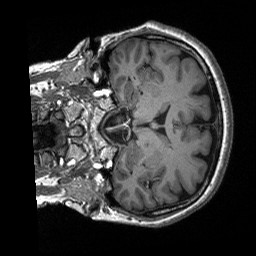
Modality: T1w
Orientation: coronal
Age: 59
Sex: female
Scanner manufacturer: siemens
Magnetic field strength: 3 T
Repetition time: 2.4 s
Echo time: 0.00226 s